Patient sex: M
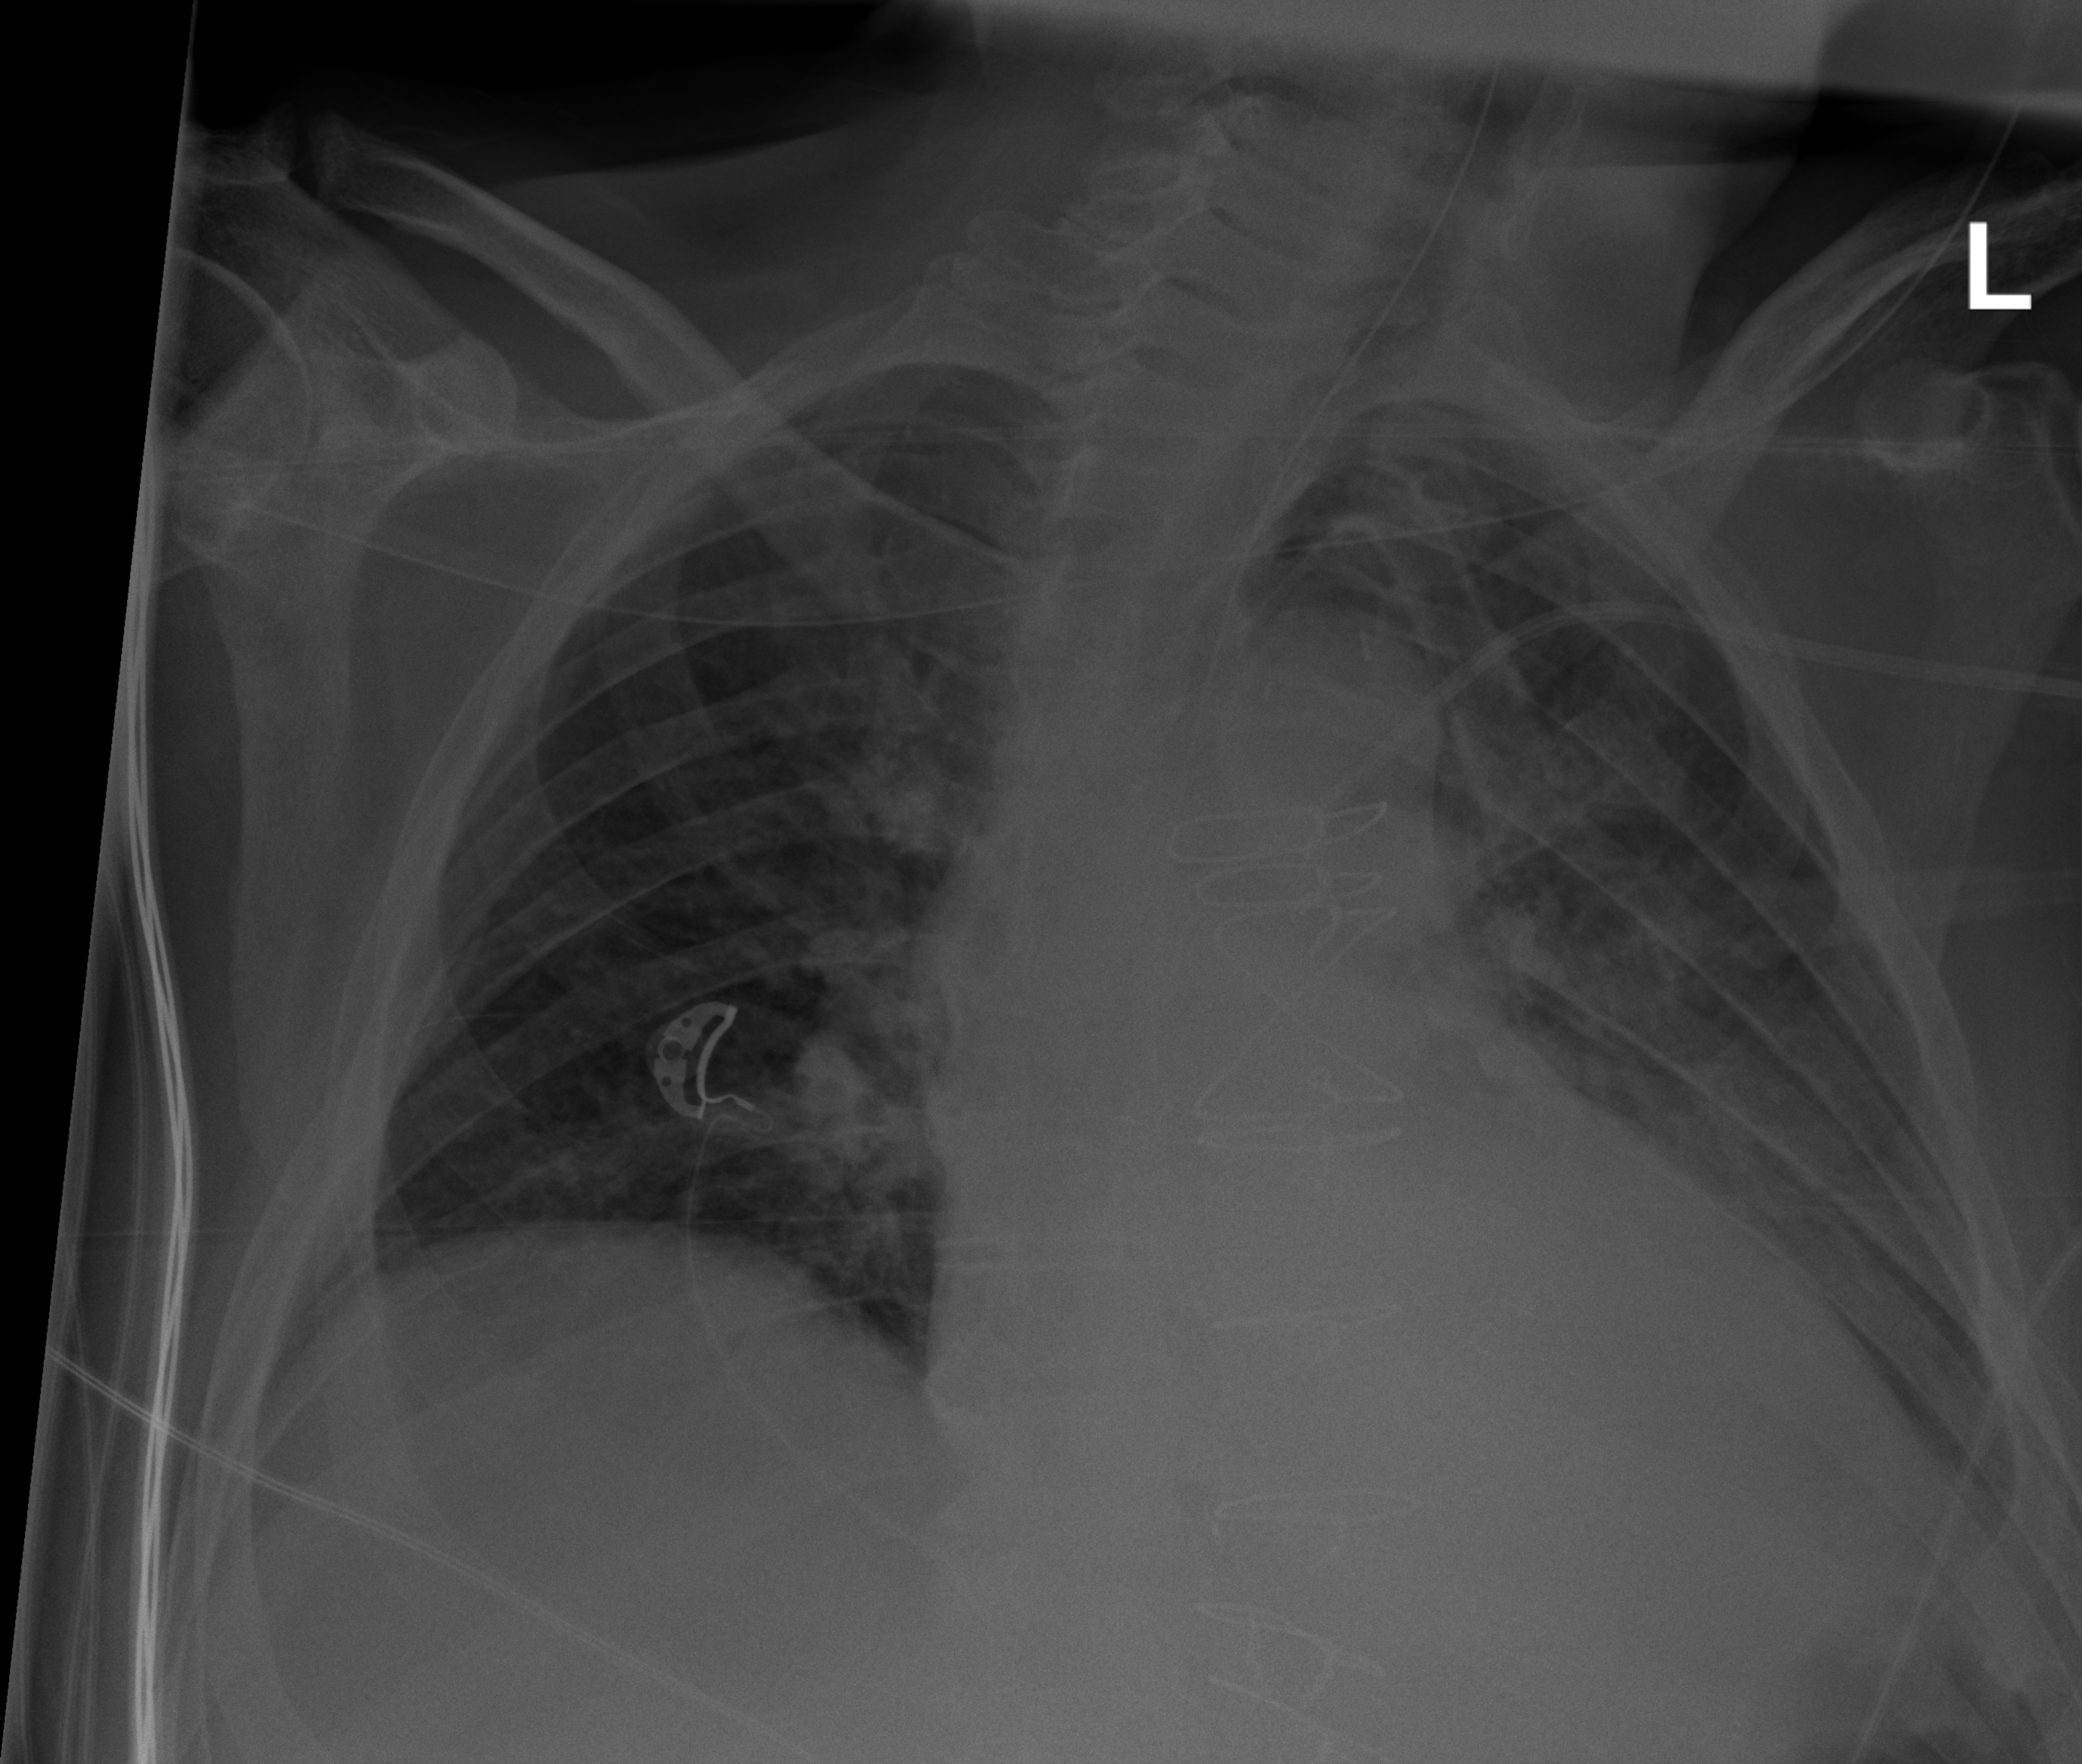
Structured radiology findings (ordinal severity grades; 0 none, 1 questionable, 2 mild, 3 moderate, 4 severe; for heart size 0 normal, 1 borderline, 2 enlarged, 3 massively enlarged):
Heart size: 2
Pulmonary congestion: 2
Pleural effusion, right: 0
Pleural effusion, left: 2
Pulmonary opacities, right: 0
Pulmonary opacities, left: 2
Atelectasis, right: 0
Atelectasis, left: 2